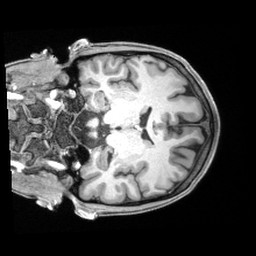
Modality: T1w
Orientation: coronal
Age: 22
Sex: female
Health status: healthy
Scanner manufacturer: siemens
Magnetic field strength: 3 T
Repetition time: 2.4 s
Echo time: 0.00194 s